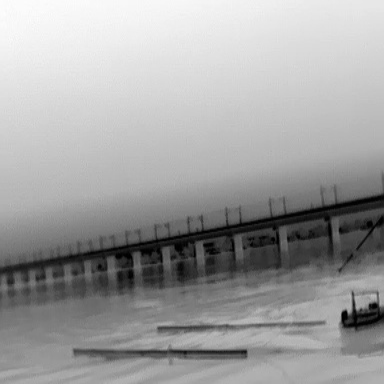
There is a canoe in the infrared image.